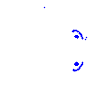
Particle: electron